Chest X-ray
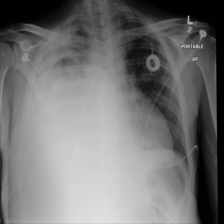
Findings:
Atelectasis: positive
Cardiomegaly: negative
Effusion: negative
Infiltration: negative
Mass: negative
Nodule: negative
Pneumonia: negative
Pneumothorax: negative
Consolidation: negative
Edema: negative
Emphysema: negative
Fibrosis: negative
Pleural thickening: negative
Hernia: negative